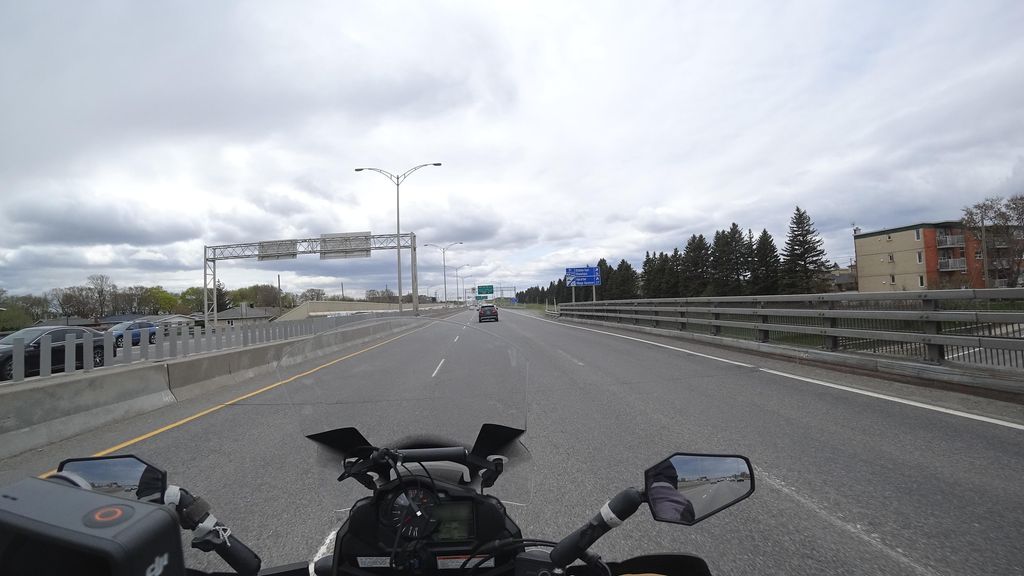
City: quebec_city